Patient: sex F, age 58
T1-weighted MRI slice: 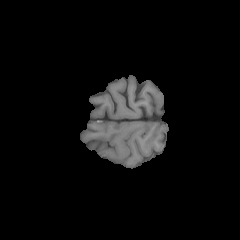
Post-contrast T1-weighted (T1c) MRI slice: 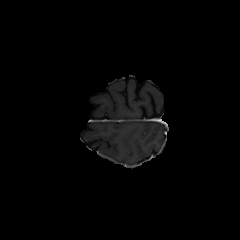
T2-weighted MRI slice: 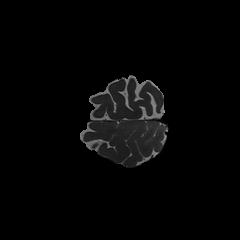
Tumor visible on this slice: no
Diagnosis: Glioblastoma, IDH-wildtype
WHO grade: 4